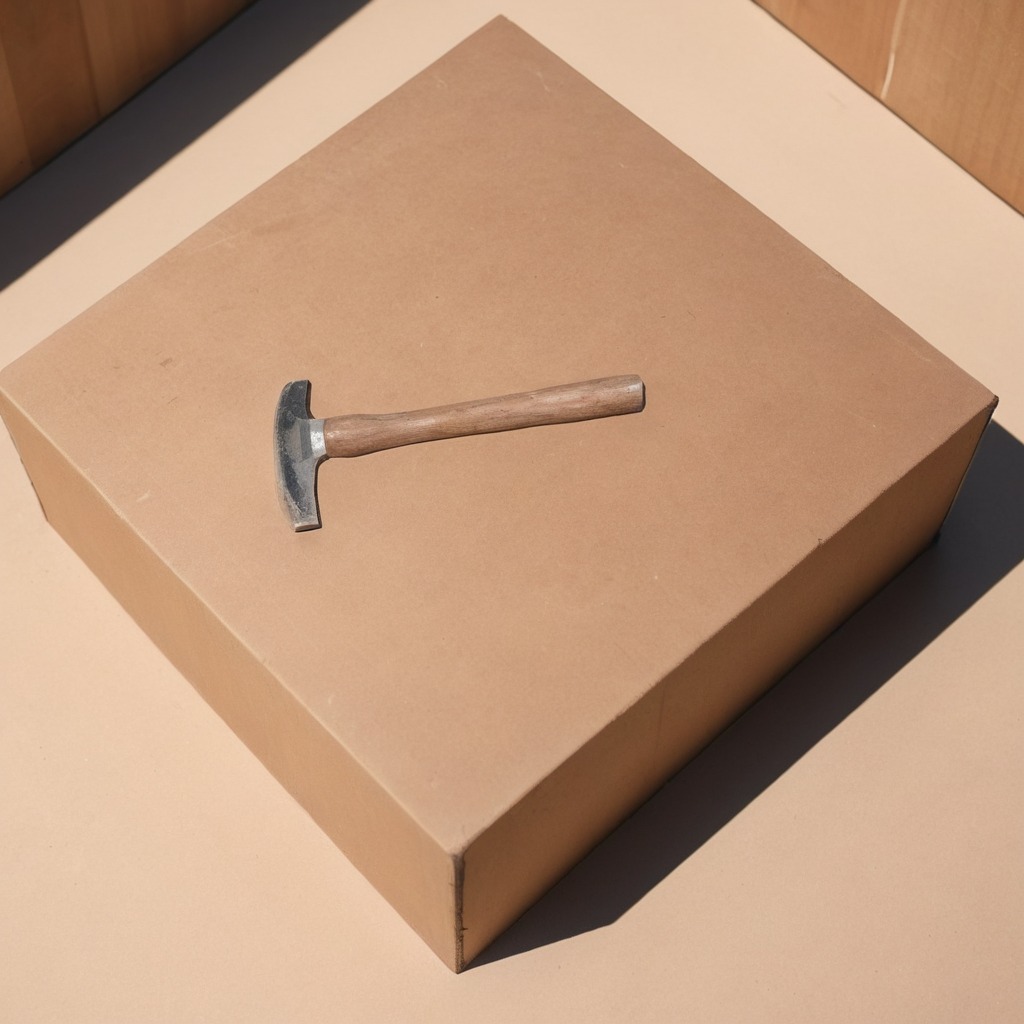
A hammer lies on a cardboard box surface in an outdoor workshop during daytime bright natural light soft shadows slightly creased but